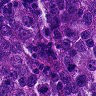
Metastatic tissue present: yes